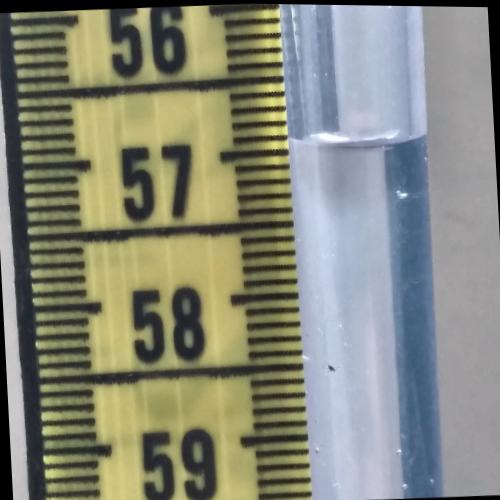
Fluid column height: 56.9 cm